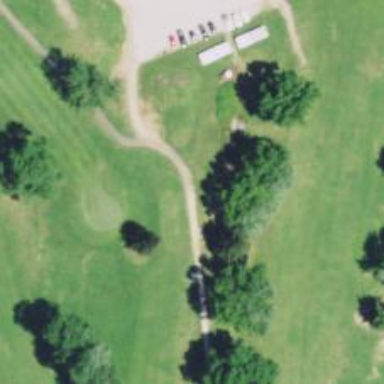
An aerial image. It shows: Path used for both walking and golf.